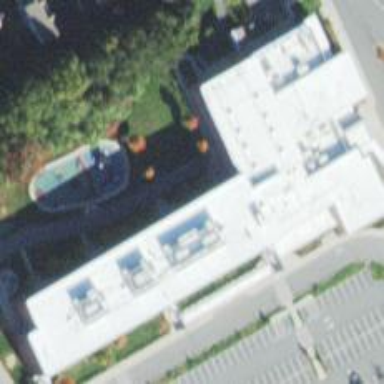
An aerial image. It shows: School building.